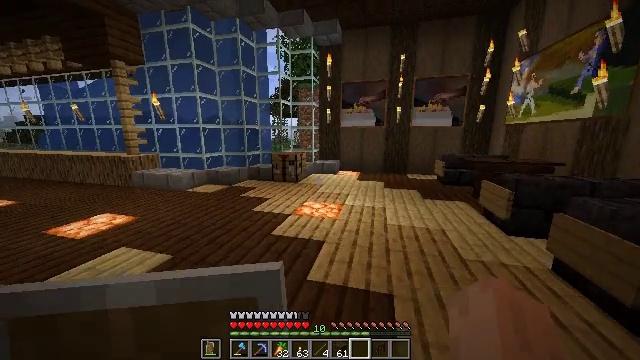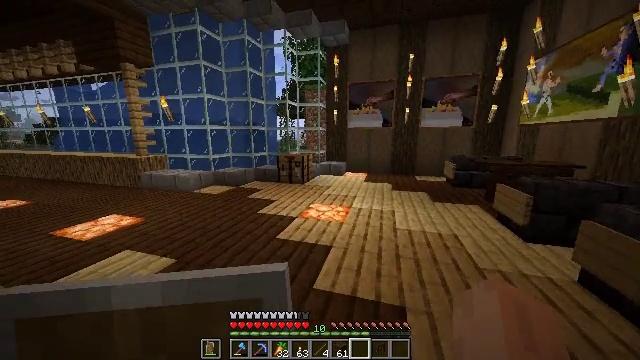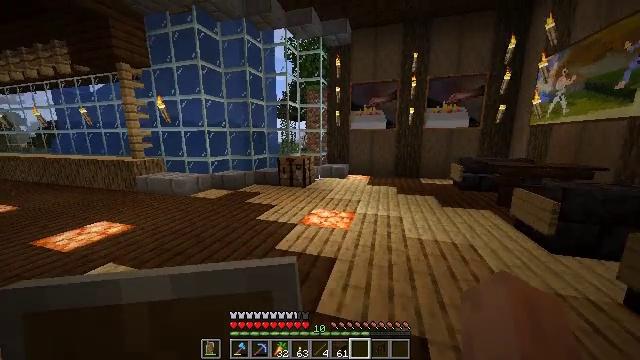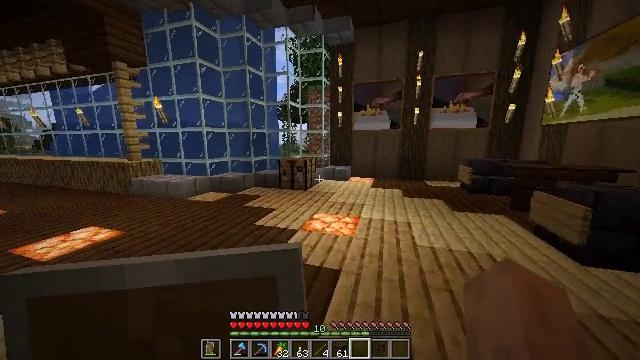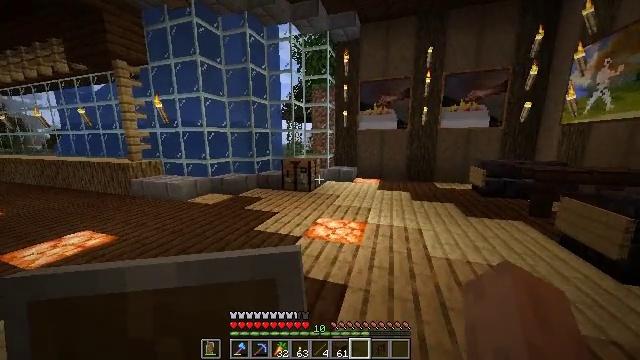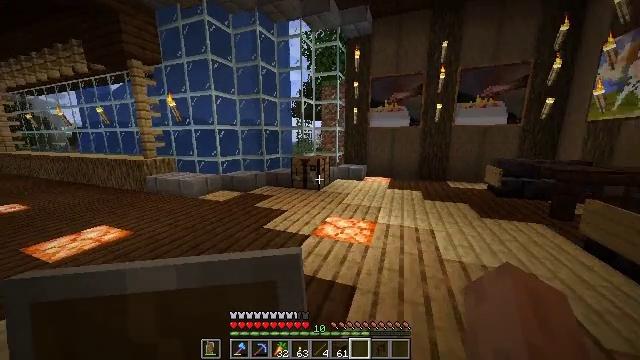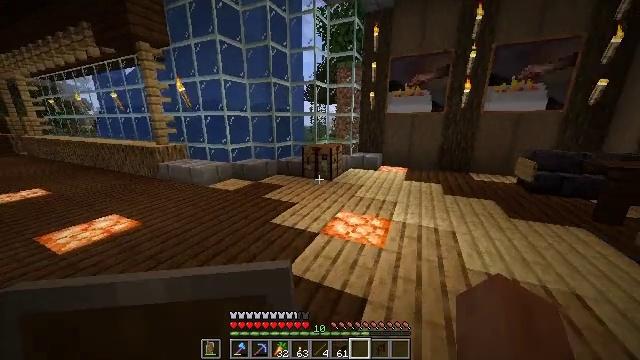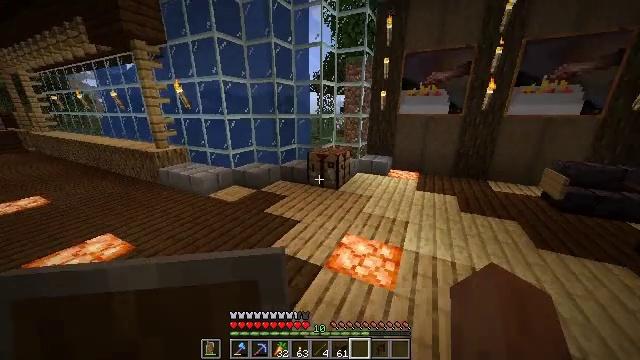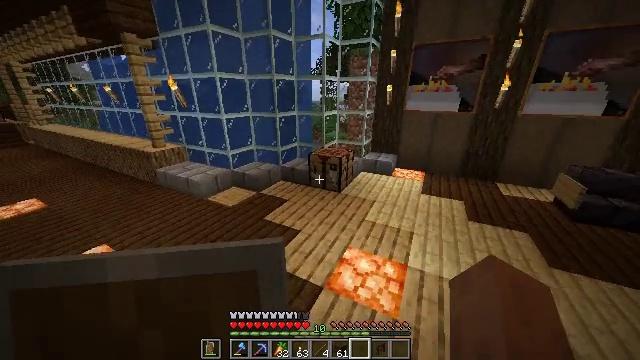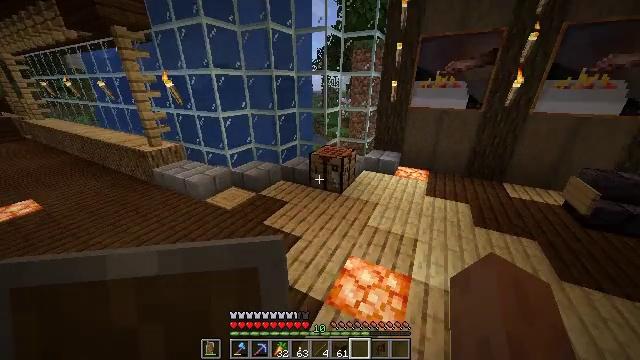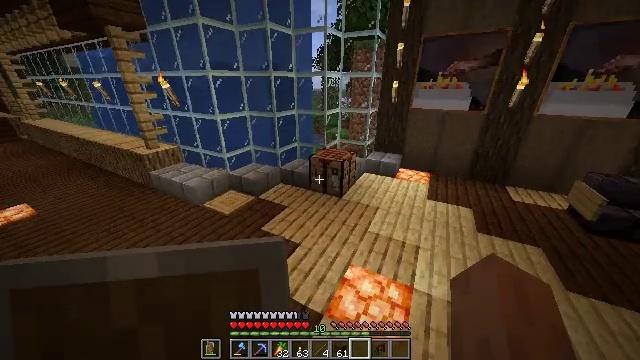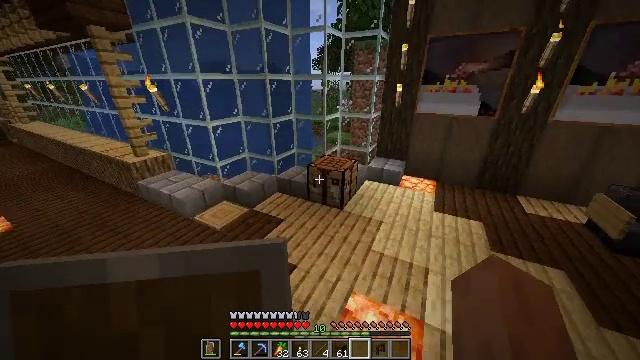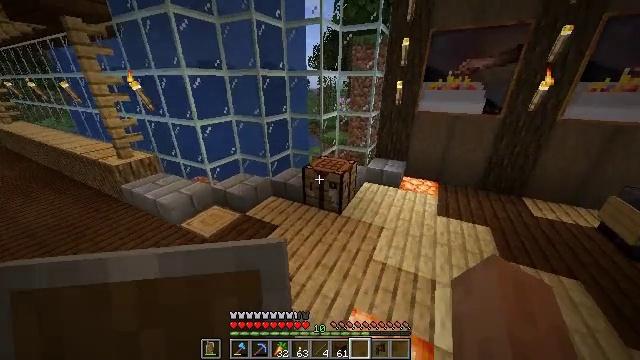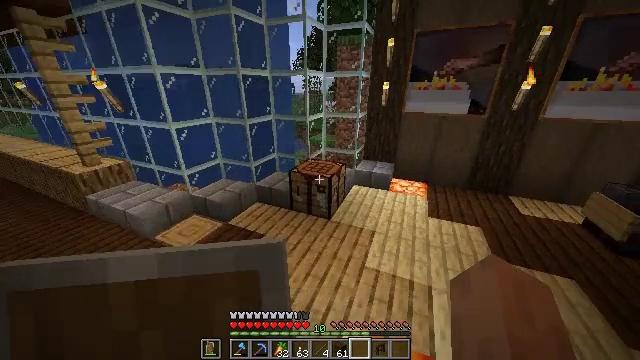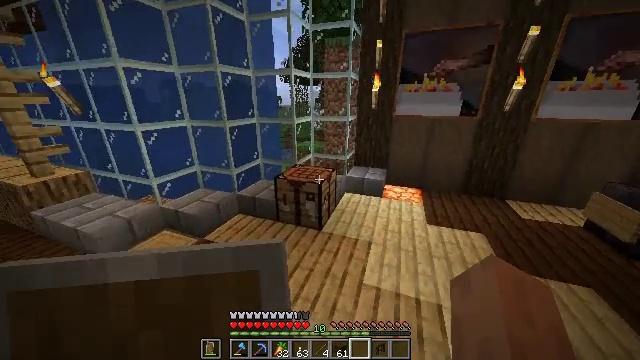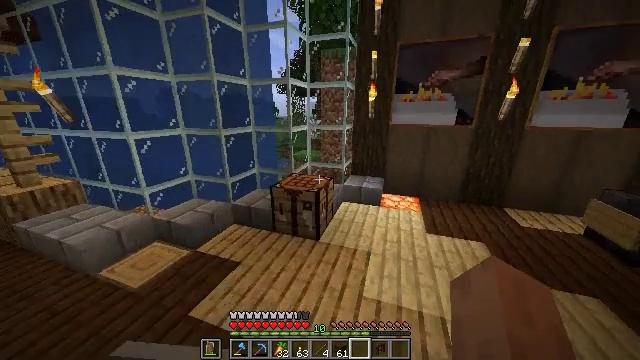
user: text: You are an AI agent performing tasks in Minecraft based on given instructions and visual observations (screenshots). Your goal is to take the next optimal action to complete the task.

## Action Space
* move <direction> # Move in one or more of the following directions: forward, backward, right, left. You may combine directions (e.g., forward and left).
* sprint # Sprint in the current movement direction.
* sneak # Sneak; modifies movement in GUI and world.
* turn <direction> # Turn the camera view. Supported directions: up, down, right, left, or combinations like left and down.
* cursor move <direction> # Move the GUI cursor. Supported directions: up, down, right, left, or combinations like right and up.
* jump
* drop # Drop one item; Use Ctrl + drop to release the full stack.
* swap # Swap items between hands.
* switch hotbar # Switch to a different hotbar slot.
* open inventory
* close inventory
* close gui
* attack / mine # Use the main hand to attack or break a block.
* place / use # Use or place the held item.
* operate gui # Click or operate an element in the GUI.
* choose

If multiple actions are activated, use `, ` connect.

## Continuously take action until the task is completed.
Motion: motion action
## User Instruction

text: Open the crafting table to craft a polished diorite slab.
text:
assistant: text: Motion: move forward, turn left
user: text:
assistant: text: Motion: move forward
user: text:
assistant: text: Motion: move forward
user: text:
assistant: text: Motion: move forward, turn left
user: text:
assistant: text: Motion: move forward, turn left
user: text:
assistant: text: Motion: move forward, turn left and down, jump
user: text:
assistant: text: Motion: move forward, turn left and down, jump
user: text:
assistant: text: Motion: move forward, turn down, jump
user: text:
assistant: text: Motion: move forward, turn down
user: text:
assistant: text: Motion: move forward
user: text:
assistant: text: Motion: move forward
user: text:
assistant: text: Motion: move forward
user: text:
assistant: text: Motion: move forward, turn right and up
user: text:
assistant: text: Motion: move forward, turn right and up
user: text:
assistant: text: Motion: move forward, turn up, use / place
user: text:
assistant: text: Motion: move forward, use / place
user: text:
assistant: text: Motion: use / place
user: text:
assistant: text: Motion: no_op
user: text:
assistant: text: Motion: no_op
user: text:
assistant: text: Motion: no_op
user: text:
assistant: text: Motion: turn right
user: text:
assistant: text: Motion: turn right
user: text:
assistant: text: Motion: turn right
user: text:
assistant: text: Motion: turn left
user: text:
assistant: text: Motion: turn left
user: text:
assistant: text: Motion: turn left and down
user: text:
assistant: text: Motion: turn left and down
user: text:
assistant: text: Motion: turn left and down
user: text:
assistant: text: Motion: use / place
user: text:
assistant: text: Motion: use / place